Field crop: tomato
Growth stage: 2
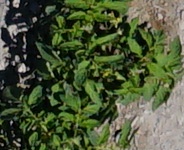
Species: tomato